Aerial crown-view tile of a tropical tree (Barro Colorado Island, Panama), acquired 20250616:
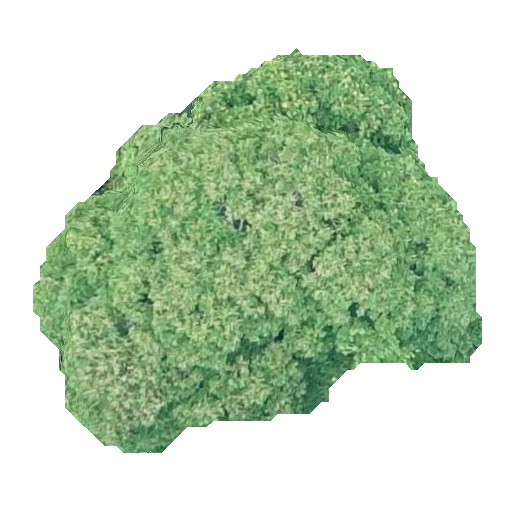
Species: Dipteryx oleifera
GBIF accepted scientific name: Dipteryx oleifera
Crown area: 177.073 m²